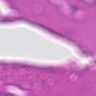
Metastatic tissue present: no